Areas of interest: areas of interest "Tennis Court"
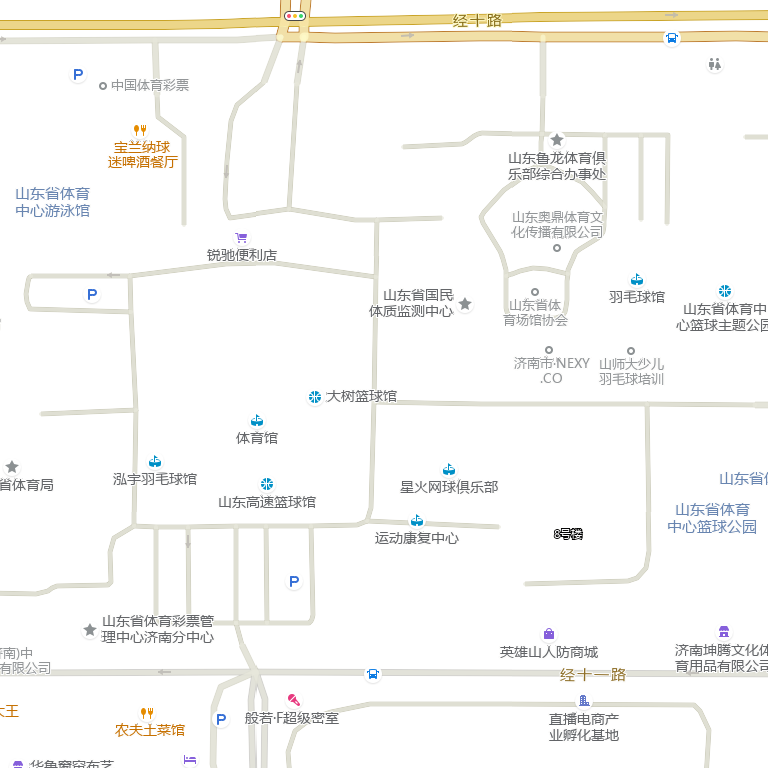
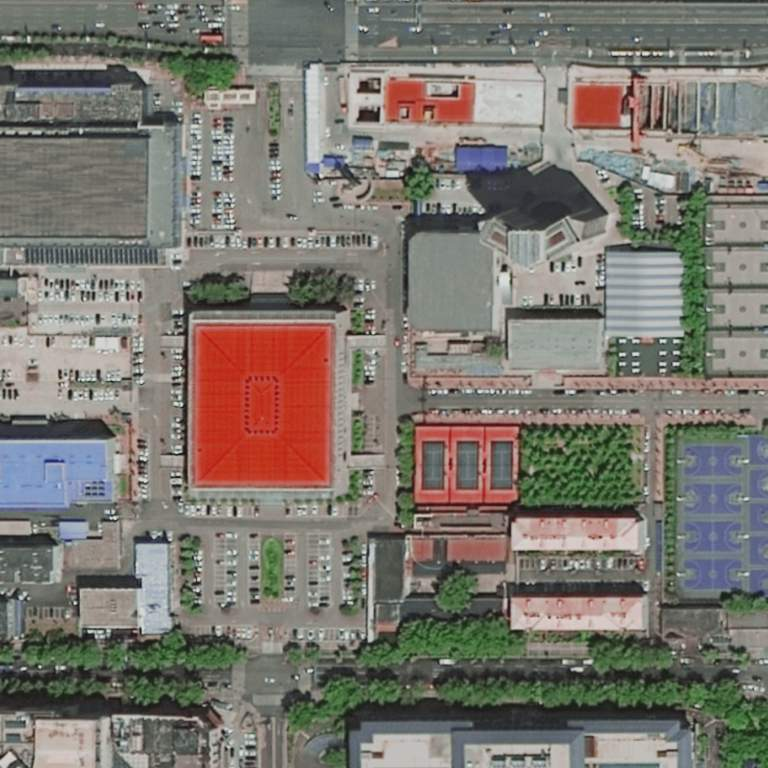